Field crop: maize
Growth stage: 2
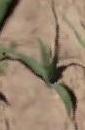
Species: maize